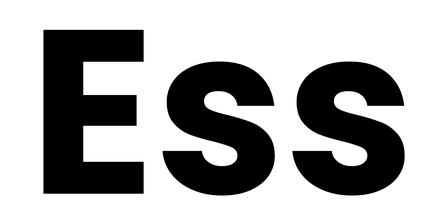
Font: Poppins-Bold